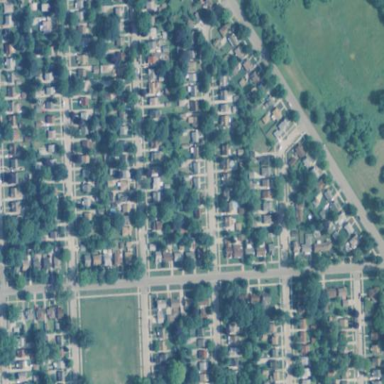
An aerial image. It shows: Residential area composed of single-family homes.